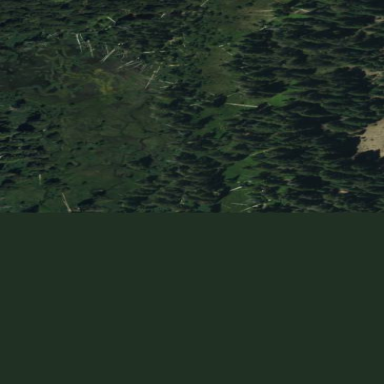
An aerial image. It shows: Wet meadow with wooded vegetation.